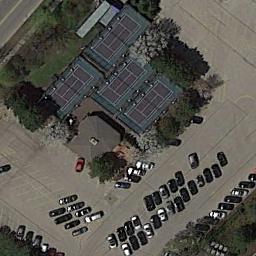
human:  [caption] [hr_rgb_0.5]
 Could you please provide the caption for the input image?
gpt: There are many cars in the parking lot next to the tennis courts .

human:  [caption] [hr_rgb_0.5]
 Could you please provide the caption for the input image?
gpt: There are two tennis courts, one of which shows only a corner .

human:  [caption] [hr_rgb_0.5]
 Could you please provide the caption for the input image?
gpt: Tennis court surrounded by parking lot .

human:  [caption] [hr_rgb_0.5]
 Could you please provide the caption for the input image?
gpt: The tennis court is next to some trees and parking lot .

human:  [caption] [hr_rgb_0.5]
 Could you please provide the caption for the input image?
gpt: There are many cars beside the tennis courts .